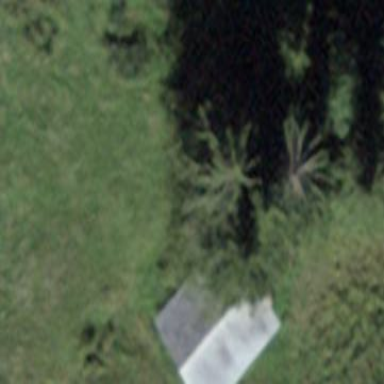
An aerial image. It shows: Barn.